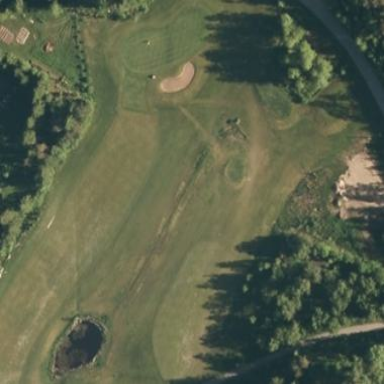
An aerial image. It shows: Rough area on grassy golf course.